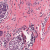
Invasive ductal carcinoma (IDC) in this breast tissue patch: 0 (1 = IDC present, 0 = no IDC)